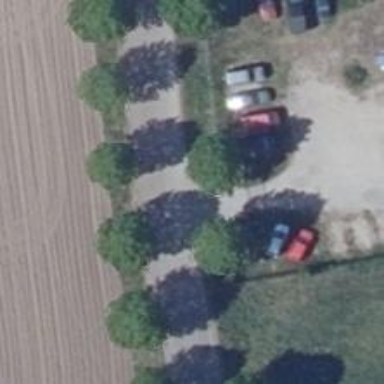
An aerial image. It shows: Avenue lined with broadleaved deciduous trees.